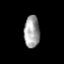
Tissue: prostate
Cell type: T cells
Senescence score: 0.751
Nuclear area (px): 495
Mean DAPI intensity: 158.059